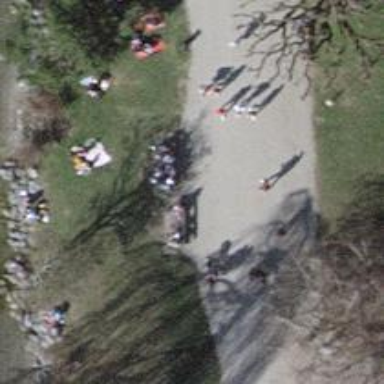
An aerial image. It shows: Bench.